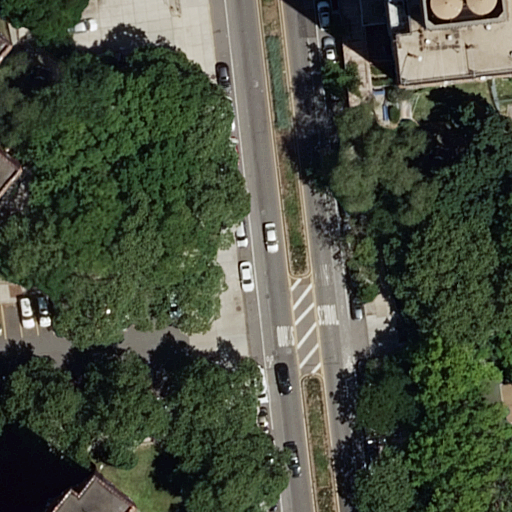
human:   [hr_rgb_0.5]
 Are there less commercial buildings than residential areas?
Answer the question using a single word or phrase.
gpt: yes

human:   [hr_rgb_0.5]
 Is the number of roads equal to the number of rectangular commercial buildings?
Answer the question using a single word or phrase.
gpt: no

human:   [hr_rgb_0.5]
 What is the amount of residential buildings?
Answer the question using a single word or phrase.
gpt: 3

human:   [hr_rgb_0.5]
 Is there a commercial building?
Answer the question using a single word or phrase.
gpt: no

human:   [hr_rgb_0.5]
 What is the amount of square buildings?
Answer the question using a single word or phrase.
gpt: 0

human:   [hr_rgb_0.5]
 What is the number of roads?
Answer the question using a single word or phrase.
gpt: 2

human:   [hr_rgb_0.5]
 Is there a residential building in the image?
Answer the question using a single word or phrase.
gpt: yes

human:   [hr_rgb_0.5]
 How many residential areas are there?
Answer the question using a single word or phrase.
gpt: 1

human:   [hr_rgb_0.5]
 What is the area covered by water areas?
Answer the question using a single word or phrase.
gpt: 0m2

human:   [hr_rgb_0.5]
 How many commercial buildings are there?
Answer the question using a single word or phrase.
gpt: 0

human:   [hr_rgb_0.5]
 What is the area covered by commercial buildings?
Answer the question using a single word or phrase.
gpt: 0m2

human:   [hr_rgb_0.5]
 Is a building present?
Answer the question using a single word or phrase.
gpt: yes

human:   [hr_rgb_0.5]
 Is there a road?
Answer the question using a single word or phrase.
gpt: yes

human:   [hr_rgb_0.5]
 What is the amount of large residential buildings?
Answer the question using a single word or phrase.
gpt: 1

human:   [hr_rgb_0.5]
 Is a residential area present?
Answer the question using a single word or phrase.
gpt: yes

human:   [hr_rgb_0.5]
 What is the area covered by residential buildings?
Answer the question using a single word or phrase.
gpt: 1135m2

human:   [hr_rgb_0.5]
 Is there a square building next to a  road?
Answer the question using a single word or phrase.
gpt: no

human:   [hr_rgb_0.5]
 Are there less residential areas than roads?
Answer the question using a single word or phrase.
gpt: yes

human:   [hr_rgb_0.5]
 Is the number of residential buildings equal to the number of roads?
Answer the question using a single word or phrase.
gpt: no

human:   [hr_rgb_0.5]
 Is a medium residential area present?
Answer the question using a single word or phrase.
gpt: no

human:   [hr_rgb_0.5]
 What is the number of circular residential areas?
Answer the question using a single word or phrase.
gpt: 0

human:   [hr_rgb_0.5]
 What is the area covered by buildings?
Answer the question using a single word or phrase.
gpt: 1135m2

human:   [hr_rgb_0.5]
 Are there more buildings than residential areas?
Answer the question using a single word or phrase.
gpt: yes

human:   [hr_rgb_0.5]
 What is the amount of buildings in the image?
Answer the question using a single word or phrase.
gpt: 3

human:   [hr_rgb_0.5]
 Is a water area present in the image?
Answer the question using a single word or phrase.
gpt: no

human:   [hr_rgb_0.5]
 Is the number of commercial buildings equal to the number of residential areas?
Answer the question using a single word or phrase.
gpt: no

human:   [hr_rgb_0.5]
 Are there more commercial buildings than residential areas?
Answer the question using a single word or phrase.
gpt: no

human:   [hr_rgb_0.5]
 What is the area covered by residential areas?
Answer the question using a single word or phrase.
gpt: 9839m2

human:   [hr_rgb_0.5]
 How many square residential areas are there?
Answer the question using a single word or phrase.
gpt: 0

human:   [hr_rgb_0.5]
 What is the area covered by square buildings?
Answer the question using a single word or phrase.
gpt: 0m2

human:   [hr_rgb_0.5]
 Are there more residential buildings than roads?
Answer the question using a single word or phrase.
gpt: yes

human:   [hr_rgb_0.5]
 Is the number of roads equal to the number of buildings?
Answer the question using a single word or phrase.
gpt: no

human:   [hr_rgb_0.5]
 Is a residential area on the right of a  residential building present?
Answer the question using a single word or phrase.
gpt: no

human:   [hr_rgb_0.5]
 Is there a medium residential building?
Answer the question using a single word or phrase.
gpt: no

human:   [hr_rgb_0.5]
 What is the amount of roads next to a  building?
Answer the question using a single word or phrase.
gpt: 2

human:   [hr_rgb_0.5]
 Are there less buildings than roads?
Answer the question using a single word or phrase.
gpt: no

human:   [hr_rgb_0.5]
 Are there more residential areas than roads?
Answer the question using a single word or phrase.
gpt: no

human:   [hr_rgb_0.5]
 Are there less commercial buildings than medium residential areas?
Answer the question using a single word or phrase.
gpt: no

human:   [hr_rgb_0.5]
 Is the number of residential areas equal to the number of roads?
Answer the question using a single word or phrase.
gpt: no

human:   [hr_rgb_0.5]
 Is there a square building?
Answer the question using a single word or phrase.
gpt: no

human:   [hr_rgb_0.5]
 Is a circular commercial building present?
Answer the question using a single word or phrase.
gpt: no

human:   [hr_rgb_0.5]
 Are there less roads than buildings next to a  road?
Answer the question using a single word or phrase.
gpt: yes

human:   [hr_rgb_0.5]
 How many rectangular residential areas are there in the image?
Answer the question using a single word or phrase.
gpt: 1

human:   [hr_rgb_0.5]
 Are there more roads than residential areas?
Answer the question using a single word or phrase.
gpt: yes

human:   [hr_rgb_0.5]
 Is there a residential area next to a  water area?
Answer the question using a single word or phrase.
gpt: no

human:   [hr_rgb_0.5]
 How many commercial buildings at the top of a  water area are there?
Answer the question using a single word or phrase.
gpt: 0

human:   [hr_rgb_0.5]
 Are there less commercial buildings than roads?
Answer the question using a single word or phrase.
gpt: yes

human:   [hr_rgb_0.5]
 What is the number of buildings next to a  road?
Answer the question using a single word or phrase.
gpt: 3

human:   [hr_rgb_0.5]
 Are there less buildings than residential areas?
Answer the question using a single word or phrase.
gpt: no

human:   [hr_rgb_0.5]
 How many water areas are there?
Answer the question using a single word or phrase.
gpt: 0

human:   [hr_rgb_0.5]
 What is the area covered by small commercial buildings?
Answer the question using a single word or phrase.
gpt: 0m2

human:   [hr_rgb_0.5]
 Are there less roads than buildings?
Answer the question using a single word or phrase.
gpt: yes

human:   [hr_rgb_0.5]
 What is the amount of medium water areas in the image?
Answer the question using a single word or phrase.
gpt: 0

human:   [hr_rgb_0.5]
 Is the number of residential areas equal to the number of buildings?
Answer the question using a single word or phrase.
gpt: no

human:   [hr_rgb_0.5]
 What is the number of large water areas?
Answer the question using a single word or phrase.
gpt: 0

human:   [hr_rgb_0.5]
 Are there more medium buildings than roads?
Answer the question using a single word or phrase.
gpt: no

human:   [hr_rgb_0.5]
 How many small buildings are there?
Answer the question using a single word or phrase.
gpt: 2

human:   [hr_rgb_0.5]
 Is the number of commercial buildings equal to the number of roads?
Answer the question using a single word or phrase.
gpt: no

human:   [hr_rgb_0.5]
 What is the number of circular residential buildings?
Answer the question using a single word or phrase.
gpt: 0

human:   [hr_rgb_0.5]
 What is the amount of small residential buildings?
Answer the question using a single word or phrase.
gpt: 2

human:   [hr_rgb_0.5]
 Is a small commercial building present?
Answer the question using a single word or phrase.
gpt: no

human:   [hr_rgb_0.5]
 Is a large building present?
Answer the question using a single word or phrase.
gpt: yes

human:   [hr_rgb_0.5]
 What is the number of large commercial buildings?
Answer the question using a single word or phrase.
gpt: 0

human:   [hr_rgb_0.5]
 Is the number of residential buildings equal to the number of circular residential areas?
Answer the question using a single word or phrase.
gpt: no